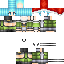
A female human skin with pale skin, wearing blonde helmet dressed in a blue hoodie and black pants, featuring a closed mouth.